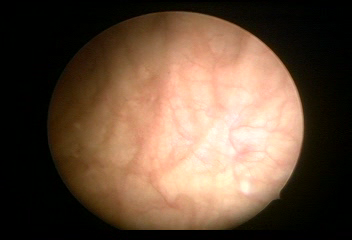
Modality: WLC
Class: Normal mucosa
Bladder cancer association: No